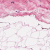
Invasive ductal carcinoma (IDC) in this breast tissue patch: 0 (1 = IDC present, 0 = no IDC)